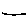
Label: line